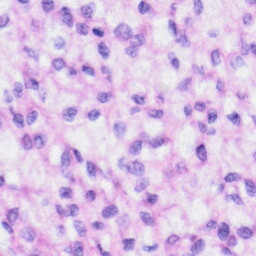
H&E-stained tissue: Liver